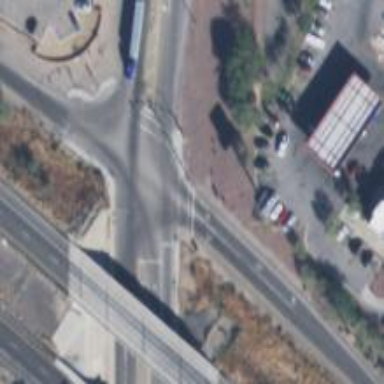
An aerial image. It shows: Marked crossing on footway.